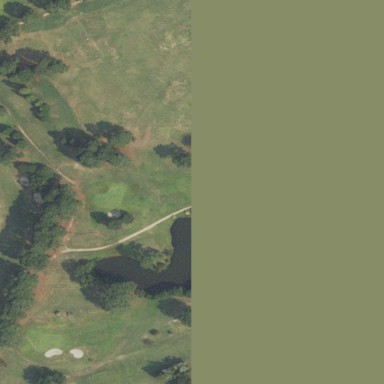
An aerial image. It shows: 9-hole golf course in the leisure land.